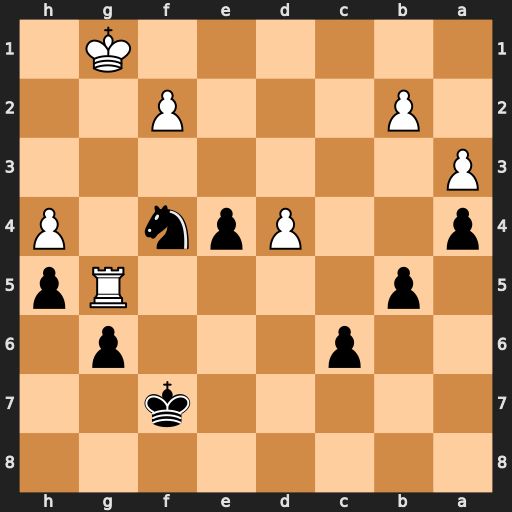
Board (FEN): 8/5k2/2p3p1/1p4Rp/p2Ppn1P/P7/1P3P2/6K1
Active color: b
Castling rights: -
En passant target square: -
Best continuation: Nh3+ Kf1 Nxg5